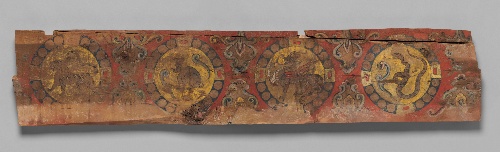
Date: 8th–9th century
Object type: Panel
Classification: Paintings
Medium: Wood with pigment
Culture: Central Asia
Period: Tang dynasty (618–907)
Dimensions: Overall: 11 1/8 x 54 5/8 x 1 7/8 in. (28.3 x 138.7 x 4.8 cm)
Department: Asian Art
Credit line: Purchase, Gift of Mrs. Edward Brayton and Rogers Fund, by exchange, 2006
Accession year: 2006
Repository: Metropolitan Museum of Art, New York, NY
Tags: Dragons|Serpents|Rabbits|Tigers|Zodiac